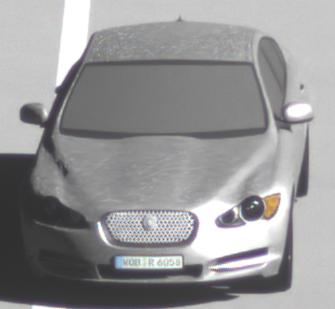
Make: Jaguar
Model: XF 3.0 V6
Detailed model: XF (X250) Limousine
Model produced from: 2010/02
Model produced until: 2010/10
Doors: 4
Color: white
Road condition: dry road
Daytime: morning or afternoon
Contrast: high contrast